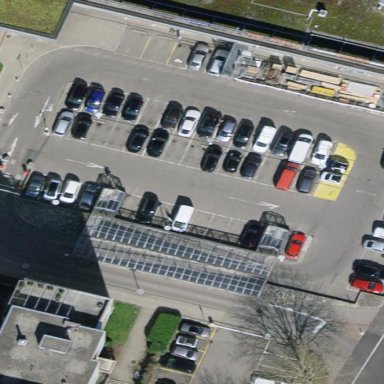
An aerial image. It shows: Parking area with surface.